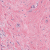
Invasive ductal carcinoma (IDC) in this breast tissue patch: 0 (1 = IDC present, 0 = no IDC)